Question: ## UIThumbWheel
I'm developing a wheel, like an old fashioned volume control, that sticks out of the side of a UIView and returns values. The issue I'm having is how to marry UIScrollView to the task while having the knob accelerate based upon the users speed of scrolling. For clarity my mock-up of the wheel would look like this.

I have create a UIScrollView that removes and add subviews to make the wheel. The issue I'm having is making the wheel control adjust the size of the returned values based upon the speed the user is spinning the wheel. The values of the three speed profiles should add to the sum total, slow (+500), medium (+1000), and fast (+10000). In order to maintain the rubber-banding at zero and the upper-bound I am using the contentOffset for display values.
When I try to manipulate the scrollView.bounds, or contentOffset by adding the movement based upon speed I end up with a stuttery experience. If I ignore the contentSize window, a la infinite scrolling, I lose the rubber-banding values.
Does anyone know how to get both speed-based movement and rubber-banding ends?
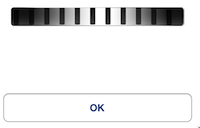
Answer: This is a nice little challenge you're facing with this, i like that! :)
Right now I'm developing something similar, sort of an rotational wheel like control with inertia spin and "rubber-banding" when reaching a certain threshold etc.!
If i got you right, you're using a UIScrollView for your control AND you're trying to use/abuse the already existing bouncing "feature" of the UIScrollView right? Do you have a problem with calculating the speed values based on the scrolling speed or does the kicking-in rubber-banding causing problems?
Did you consider implementing the rubber-banding effect on your own, via "touchesBegan.."/"touchesMoved"? Mimicking the rubber-banding is quite simple: from a certain threshold value on the on-screen movement of the view would be half the finger-drag movment until total stop.
see also: <URL>
You could also check out the implementation of <URL> maybe. It has similar "rubber-banding" effects custom programmed.
I know this is not an satisfying response/answer, but maybe it points your thoughts into some other direction.